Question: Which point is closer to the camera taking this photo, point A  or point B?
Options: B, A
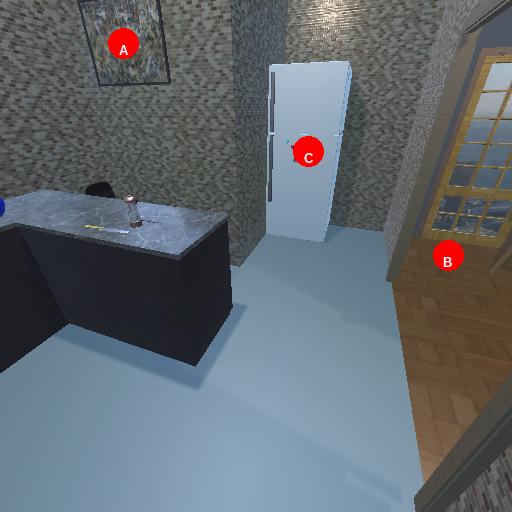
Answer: B